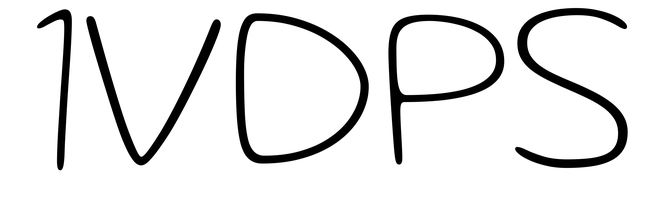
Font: Gluten_Thin